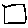
Label: square